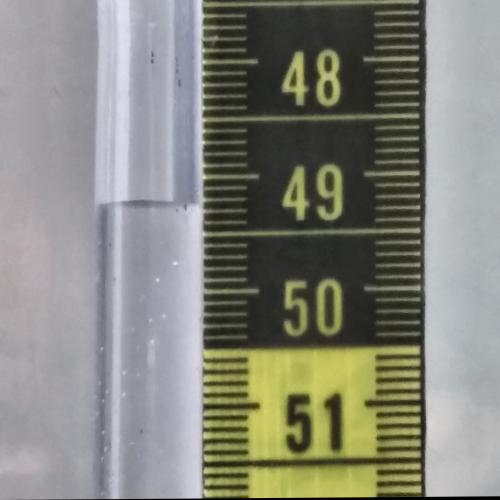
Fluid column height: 49.3 cm